Aerial crown-view tile of a tropical tree (Barro Colorado Island, Panama), acquired 20241112:
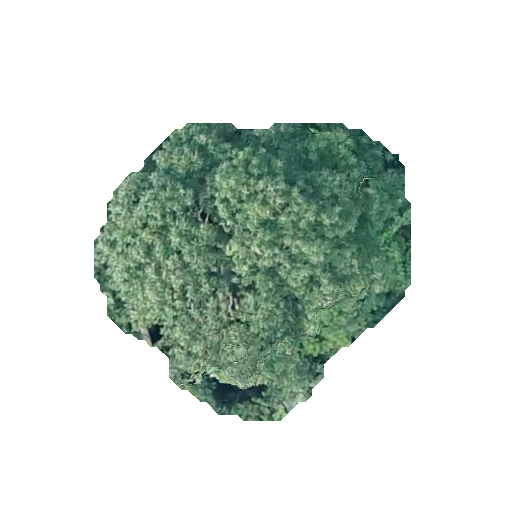
Species: Astronium graveolens
GBIF accepted scientific name: Astronium graveolens
Crown area: 109.018 m²